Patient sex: M
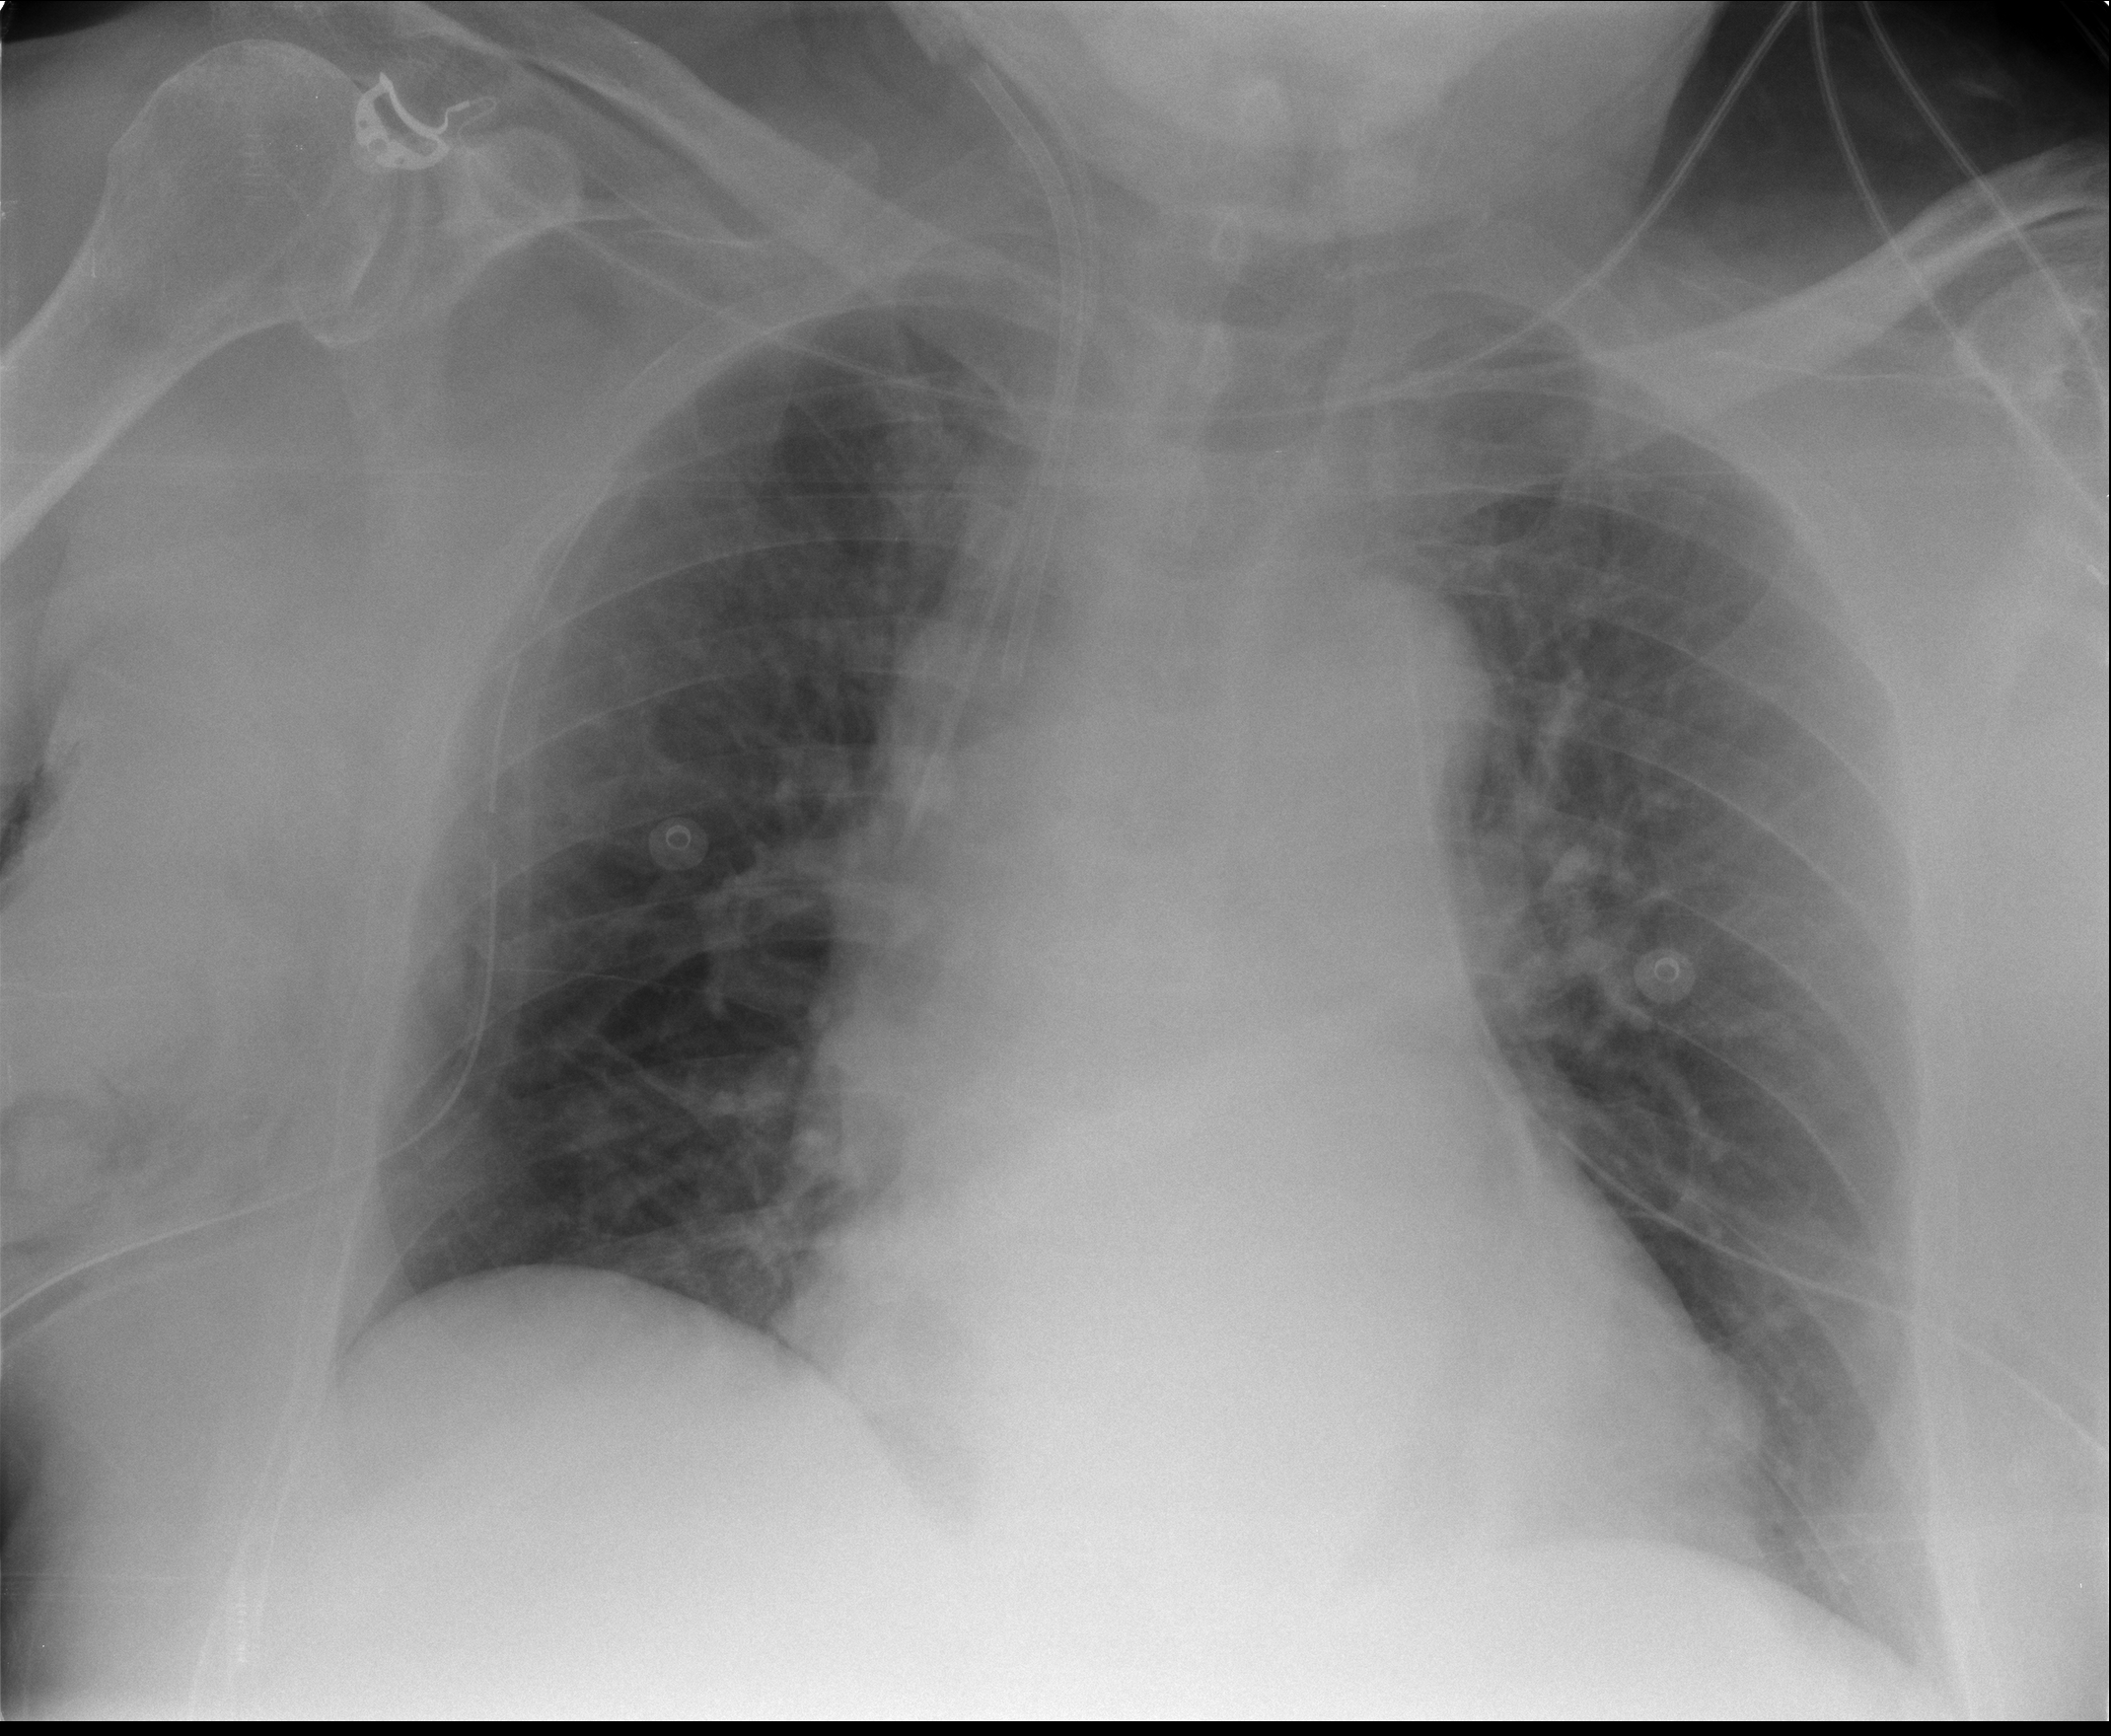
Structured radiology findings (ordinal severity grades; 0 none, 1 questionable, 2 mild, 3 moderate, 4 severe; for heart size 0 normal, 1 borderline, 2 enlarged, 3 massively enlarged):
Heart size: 0
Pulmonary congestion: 2
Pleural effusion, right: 0
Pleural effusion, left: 1
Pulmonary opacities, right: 0
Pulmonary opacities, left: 0
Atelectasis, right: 2
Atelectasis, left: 2